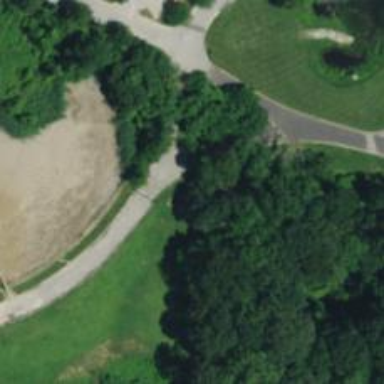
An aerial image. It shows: Disc golf hole.